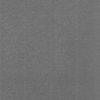
Label: dusty